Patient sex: F
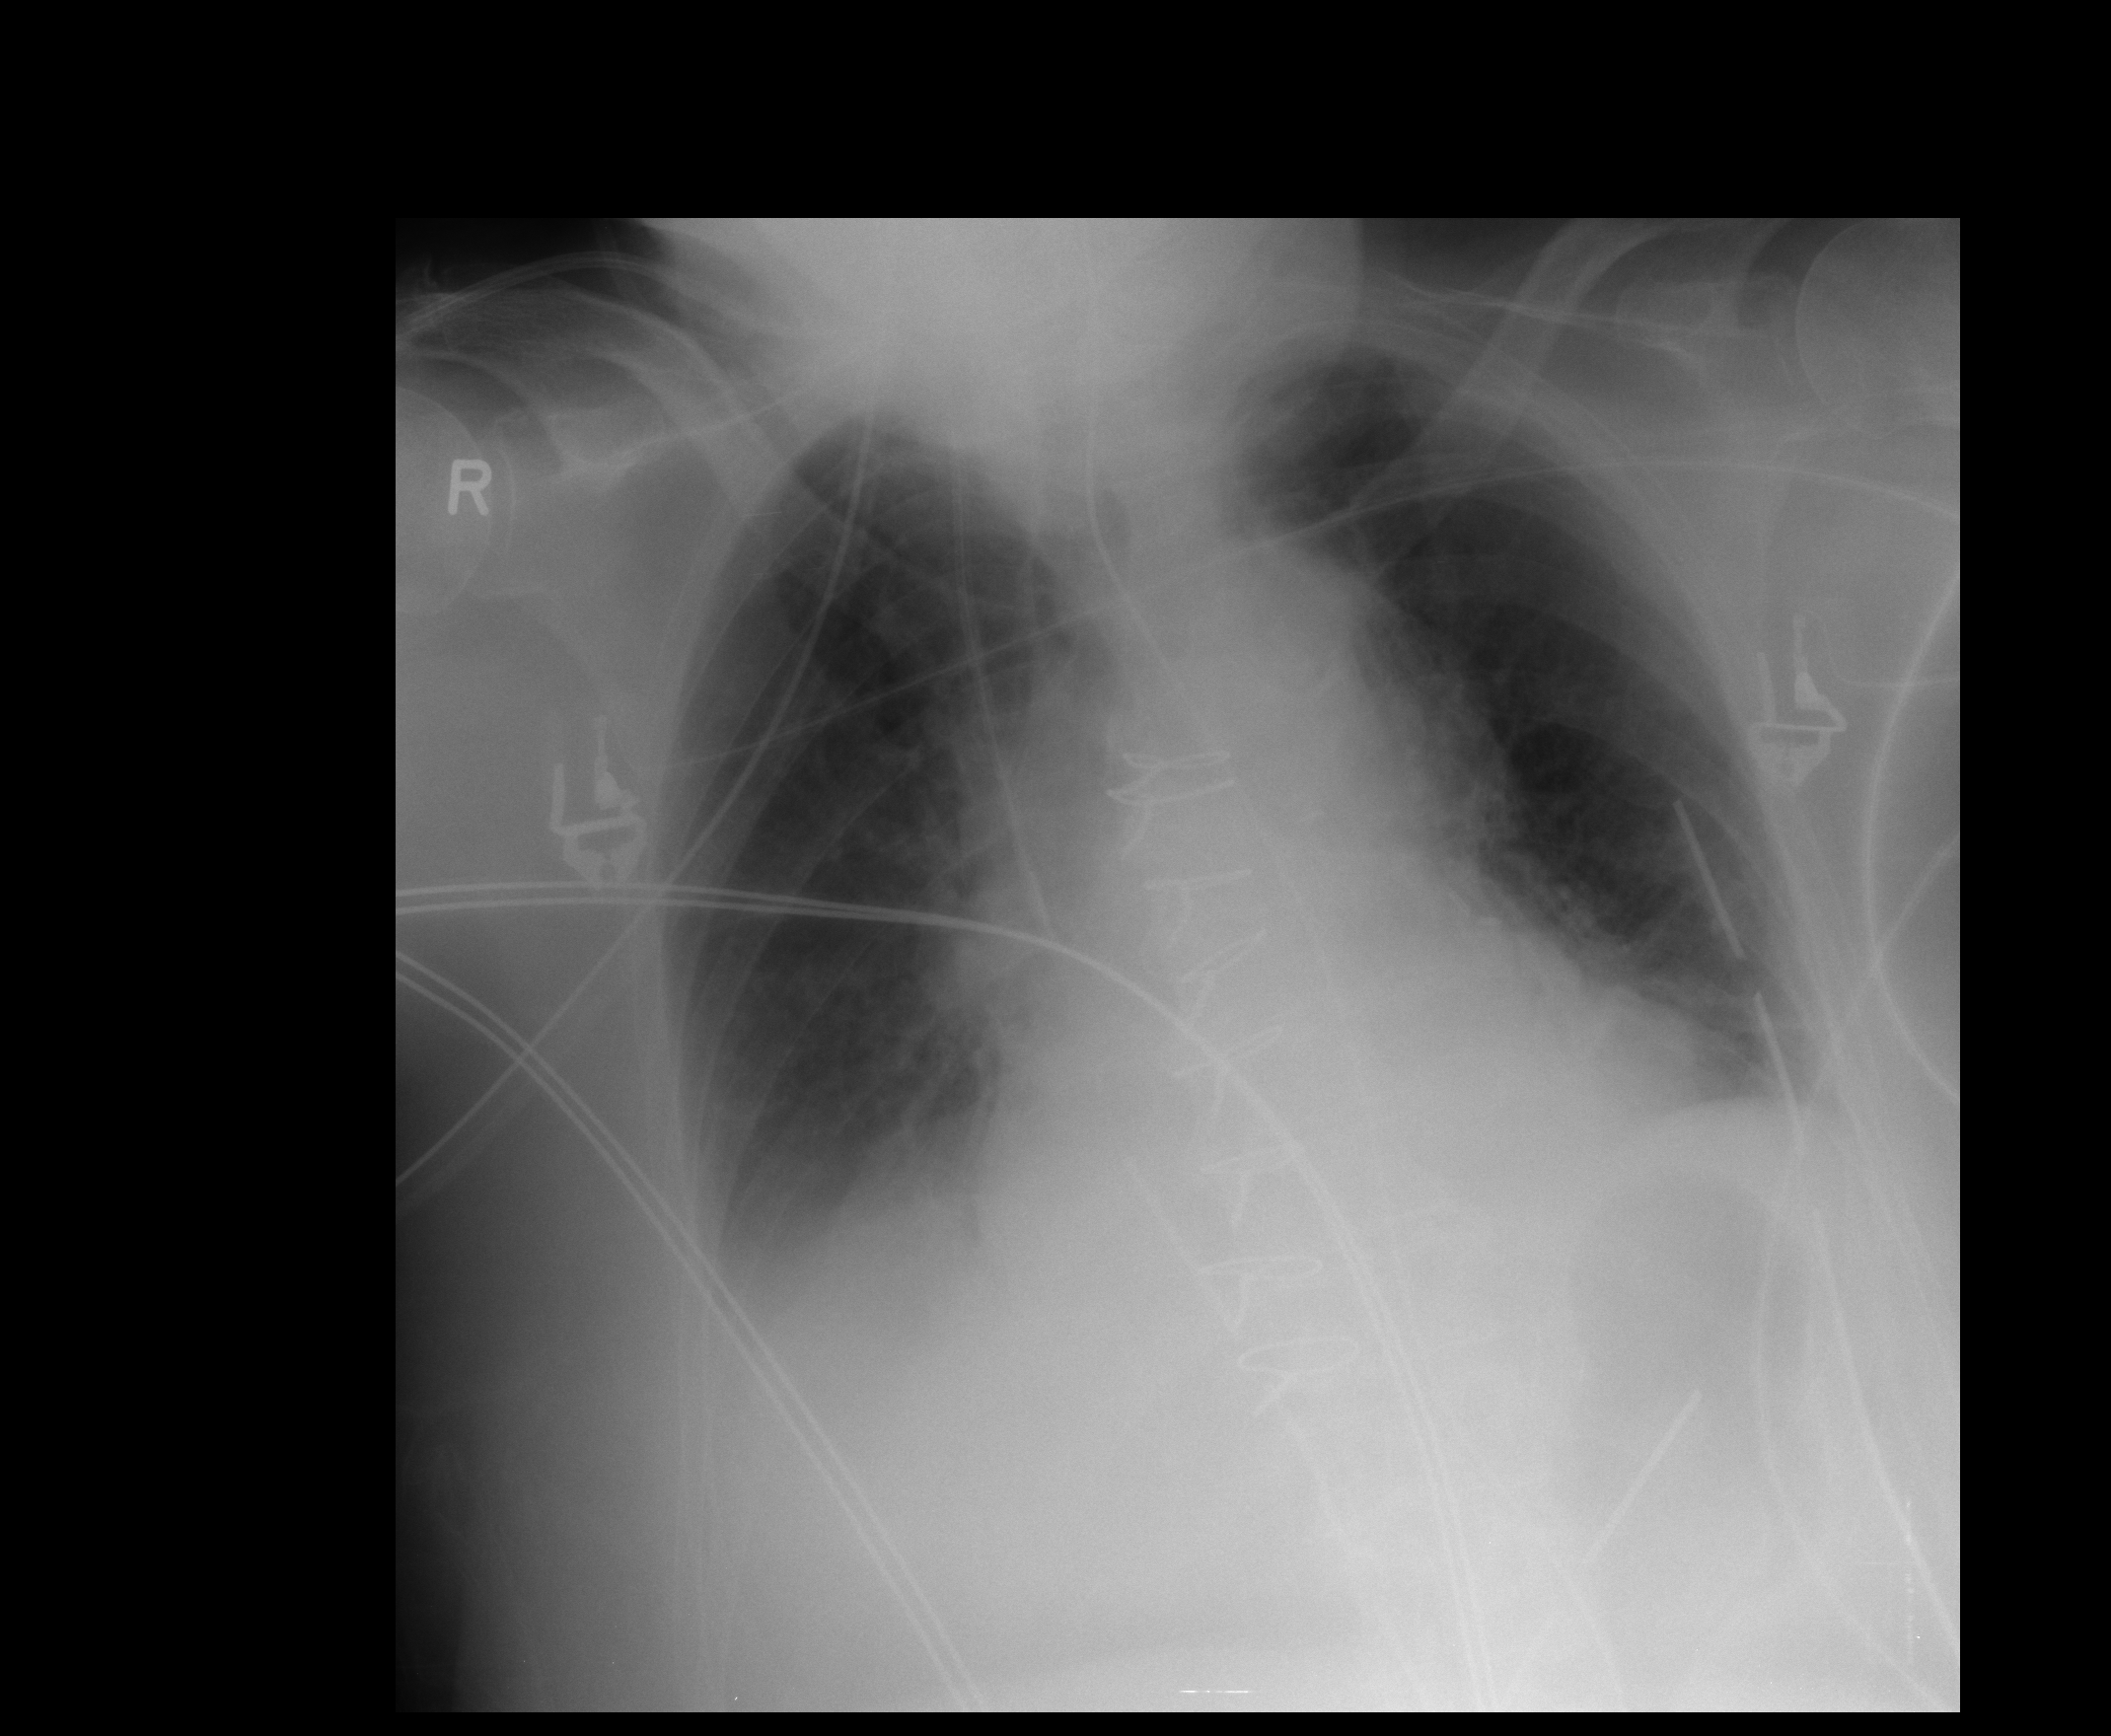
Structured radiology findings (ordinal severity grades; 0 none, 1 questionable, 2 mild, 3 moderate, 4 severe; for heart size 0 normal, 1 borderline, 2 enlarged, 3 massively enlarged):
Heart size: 2
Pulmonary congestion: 2
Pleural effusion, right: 2
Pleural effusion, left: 1
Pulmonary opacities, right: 0
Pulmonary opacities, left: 0
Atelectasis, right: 2
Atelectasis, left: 2